Interaction volume radius: 5 \u00c5
Interaction volume height: 10 \u00c5
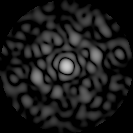
Disorder parameter: 0.8042